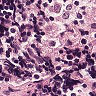
Metastatic tissue present: no